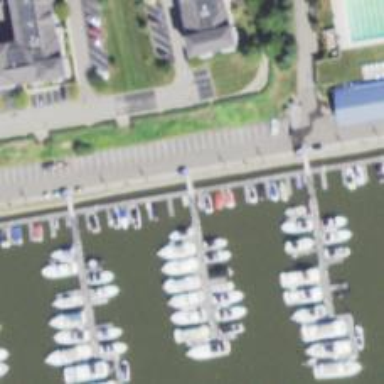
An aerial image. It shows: Pier with mooring facilities.